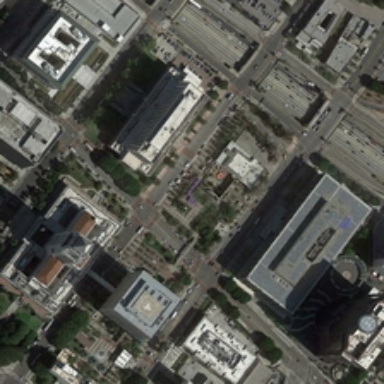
Some buildings and green trees are in a commercial area .